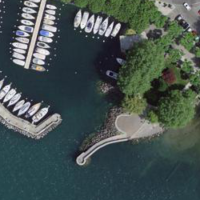
EUNIS habitat code: 14
Species observed at this site:
Mergus merganser
Passer domesticus